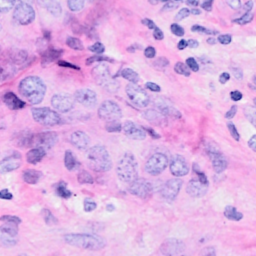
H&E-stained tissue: Breast